Question: I'm loading a custom nib file to customize the cells of a UITableView. The custom nib has a UILabel that is referenced from the main view by tag. I would like to know if it is possible to change the shadow color of the UILabel when the cell is selected to a different color so it doesn't look like in the screenshot.

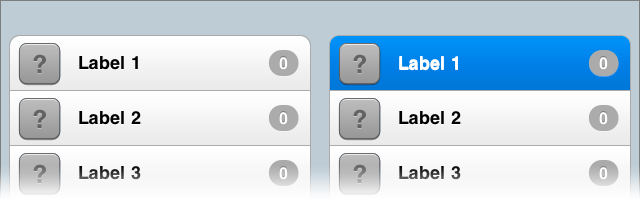
Answer: You could change the label's shadow color in '-tableView:willSelectRowAtIndexPath:' in the delegate. For instance:
'''
-(NSIndexPath*)tableView:(UITableView *)tableView willSelectRowAtIndexPath:(NSIndexPath *)indexPath {
UITableViewCell* cell = [tableView cellForRowAtIndexPath:indexPath];
cell.textLabel.shadowColor = [UIColor greenColor];
return indexPath;
}
-(void)tableView:(UITableView *)tableView didDeselectRowAtIndexPath:(NSIndexPath *)indexPath {
UITableViewCell* cell = [tableView cellForRowAtIndexPath:indexPath];
cell.textLabel.shadowColor = [UIColor redColor];
}
'''